Question: How can change the color of the text 'loading...'?

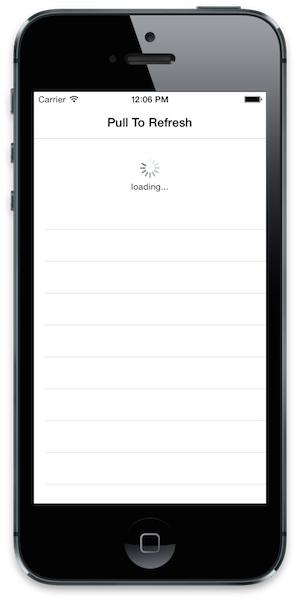
Answer: Try:
'''
//the color of the background
self.refreshControl.backgroundColor = [UIColor purpleColor];
//the color of the spinner
self.refreshControl.tintColor = [UIColor whiteColor];
// the color of the label
NSString *title = @"loading...";
NSDictionary *attrsDictionary = [NSDictionary dictionaryWithObject:[UIColor whiteColor]
forKey:NSForegroundColorAttributeName];
NSAttributedString *attributedTitle = [[NSAttributedString alloc] initWithString:title attributes:attrsDictionary];
self.refreshControl.attributedTitle = attributedTitle;
'''